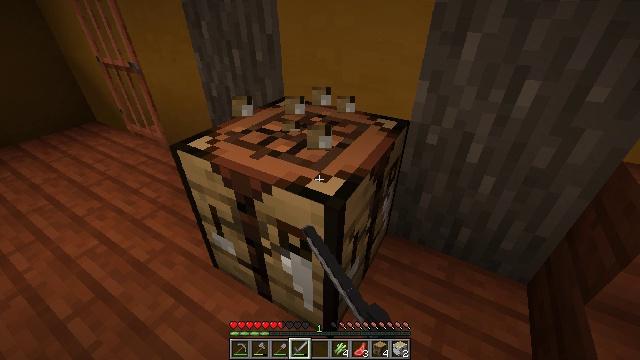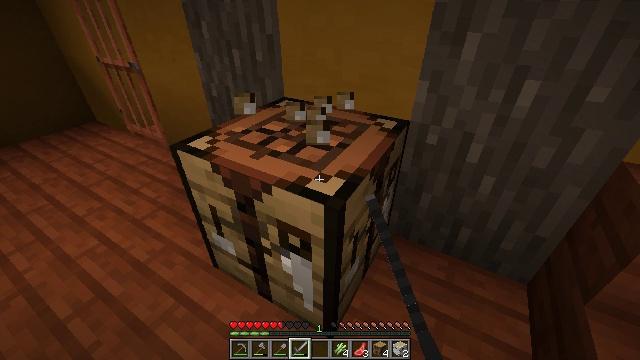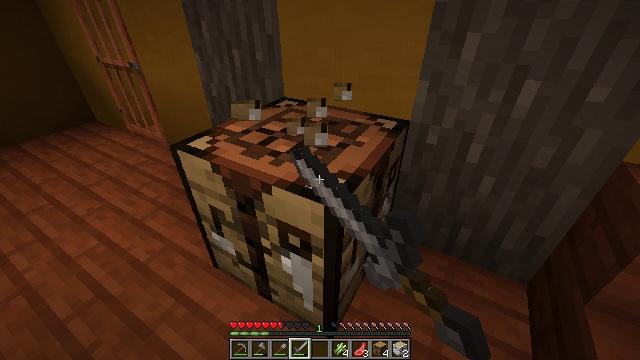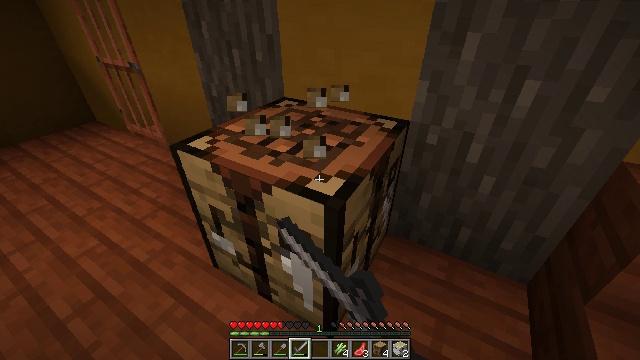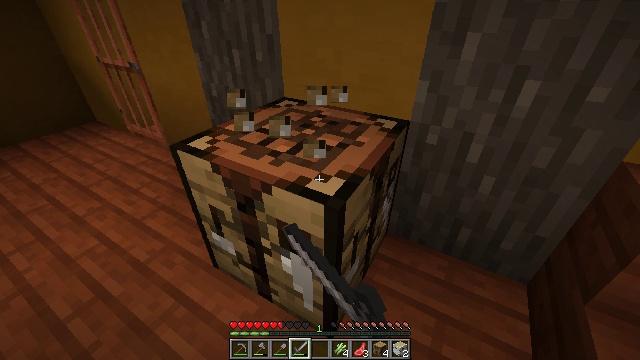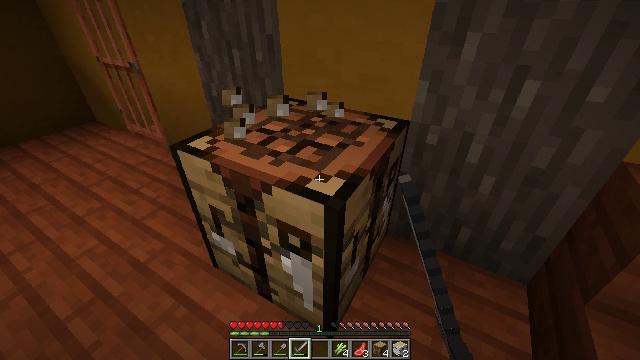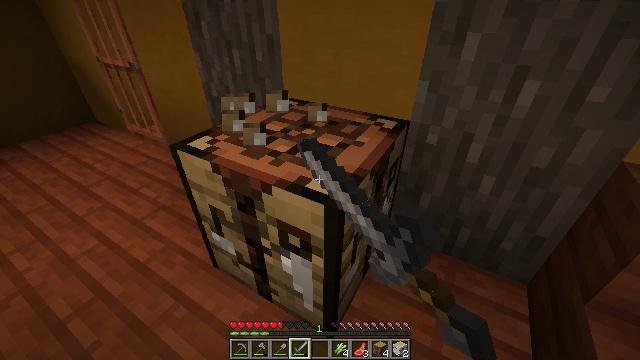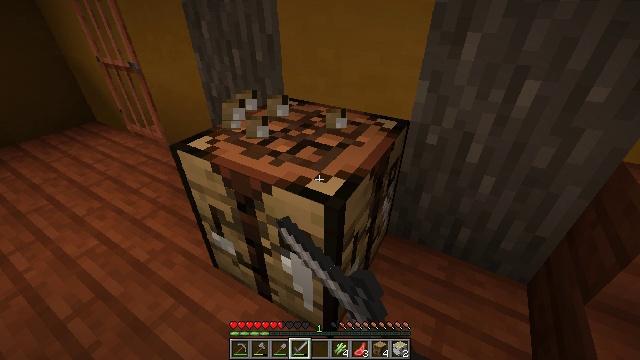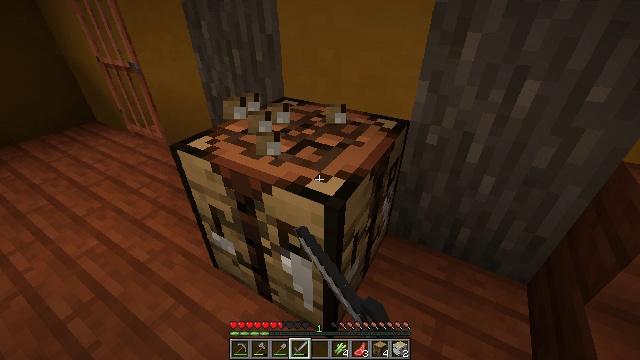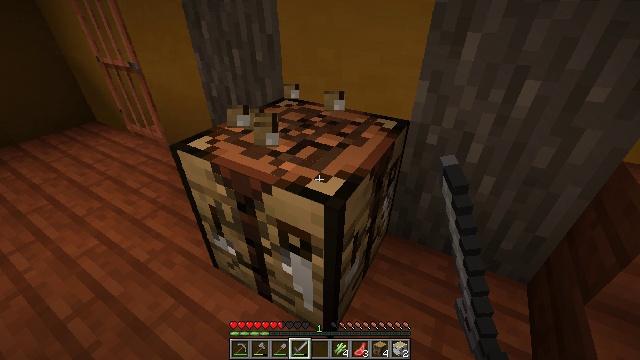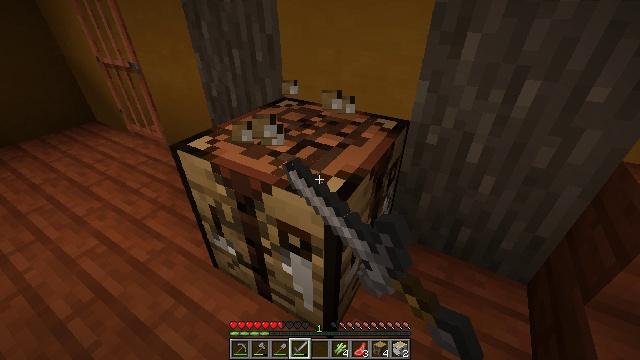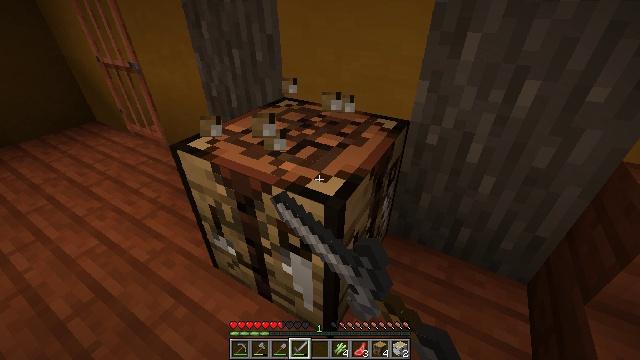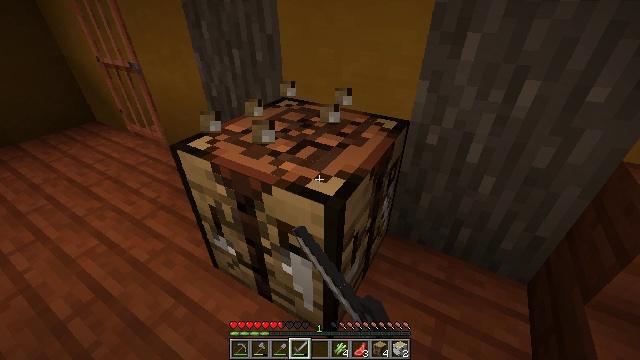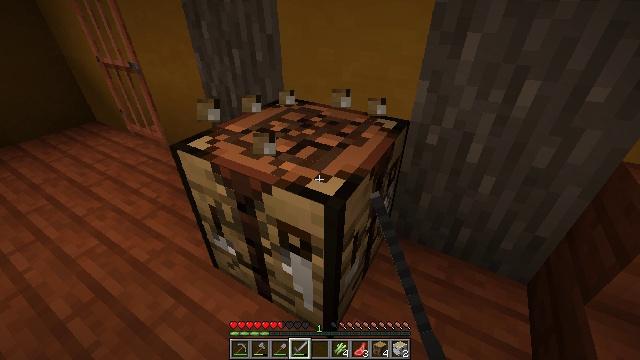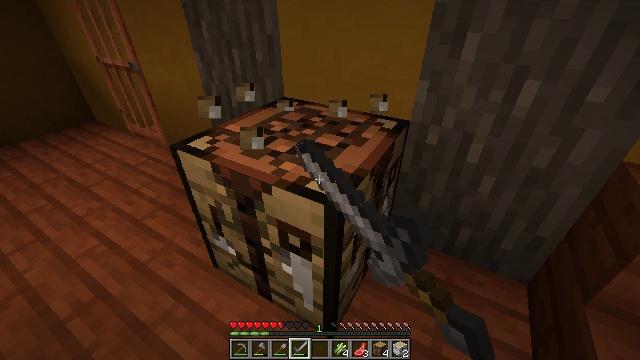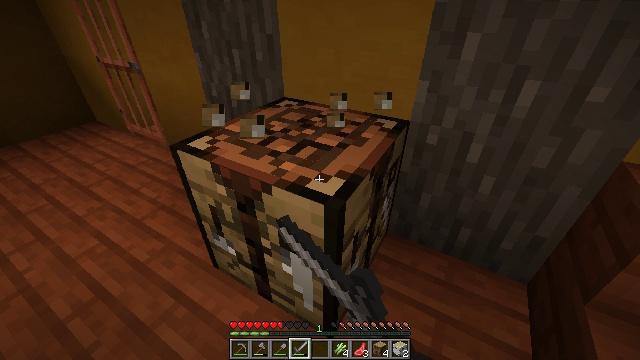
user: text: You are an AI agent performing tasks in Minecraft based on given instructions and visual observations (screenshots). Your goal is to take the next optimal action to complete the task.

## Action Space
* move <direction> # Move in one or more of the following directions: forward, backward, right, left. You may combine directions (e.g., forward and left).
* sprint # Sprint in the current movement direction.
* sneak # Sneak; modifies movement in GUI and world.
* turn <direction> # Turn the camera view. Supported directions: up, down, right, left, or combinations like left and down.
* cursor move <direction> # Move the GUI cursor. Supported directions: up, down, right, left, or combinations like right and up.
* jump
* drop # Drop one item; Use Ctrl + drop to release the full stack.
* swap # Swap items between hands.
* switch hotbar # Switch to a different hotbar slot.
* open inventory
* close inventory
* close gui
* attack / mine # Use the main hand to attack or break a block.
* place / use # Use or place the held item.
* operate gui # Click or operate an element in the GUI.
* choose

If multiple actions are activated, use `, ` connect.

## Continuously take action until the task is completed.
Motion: motion action
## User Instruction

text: Put back the crafting table.
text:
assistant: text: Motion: attack / mine
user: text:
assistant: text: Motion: attack / mine
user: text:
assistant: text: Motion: attack / mine
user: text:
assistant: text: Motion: attack / mine
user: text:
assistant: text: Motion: attack / mine
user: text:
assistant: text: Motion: attack / mine
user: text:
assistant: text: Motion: attack / mine
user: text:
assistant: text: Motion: attack / mine
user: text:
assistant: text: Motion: attack / mine
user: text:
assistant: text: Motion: attack / mine
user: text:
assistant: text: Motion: attack / mine
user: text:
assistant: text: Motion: attack / mine
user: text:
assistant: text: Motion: attack / mine
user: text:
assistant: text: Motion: attack / mine
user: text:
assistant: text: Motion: attack / mine
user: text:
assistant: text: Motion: attack / mine
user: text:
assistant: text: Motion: attack / mine
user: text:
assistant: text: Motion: attack / mine
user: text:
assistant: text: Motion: attack / mine
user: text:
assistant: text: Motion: attack / mine
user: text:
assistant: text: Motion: attack / mine
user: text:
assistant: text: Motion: attack / mine
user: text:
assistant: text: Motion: attack / mine
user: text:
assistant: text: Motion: attack / mine
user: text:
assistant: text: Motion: attack / mine
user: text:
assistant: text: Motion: attack / mine
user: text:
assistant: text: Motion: attack / mine
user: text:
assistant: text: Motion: attack / mine
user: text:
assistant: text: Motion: attack / mine
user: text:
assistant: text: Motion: attack / mine